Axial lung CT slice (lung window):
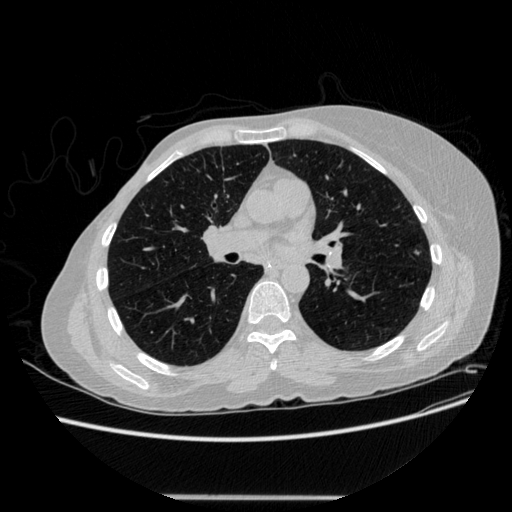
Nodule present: yes
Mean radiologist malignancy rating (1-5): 4